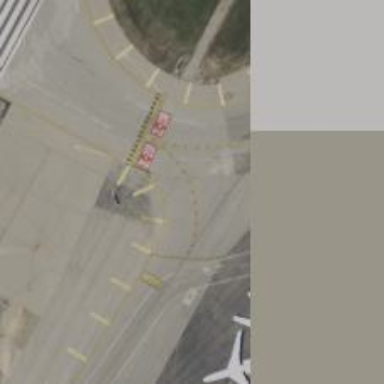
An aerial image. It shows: Asphalt taxiway at the airport.